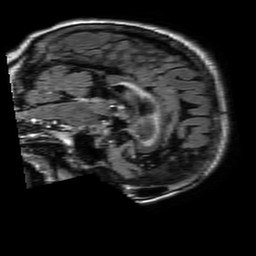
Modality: FLAIR
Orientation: sagittal
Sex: female
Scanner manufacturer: philips
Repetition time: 11 s
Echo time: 0.125 s